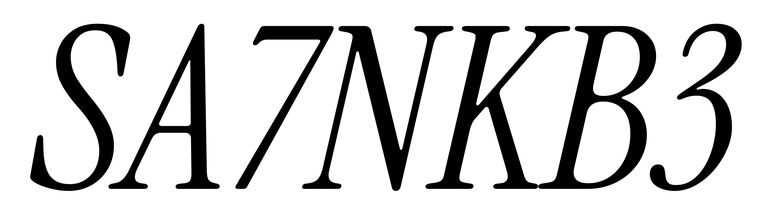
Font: InstrumentSerif-Italic